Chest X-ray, PA view. Patient: 57 years old, sex F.
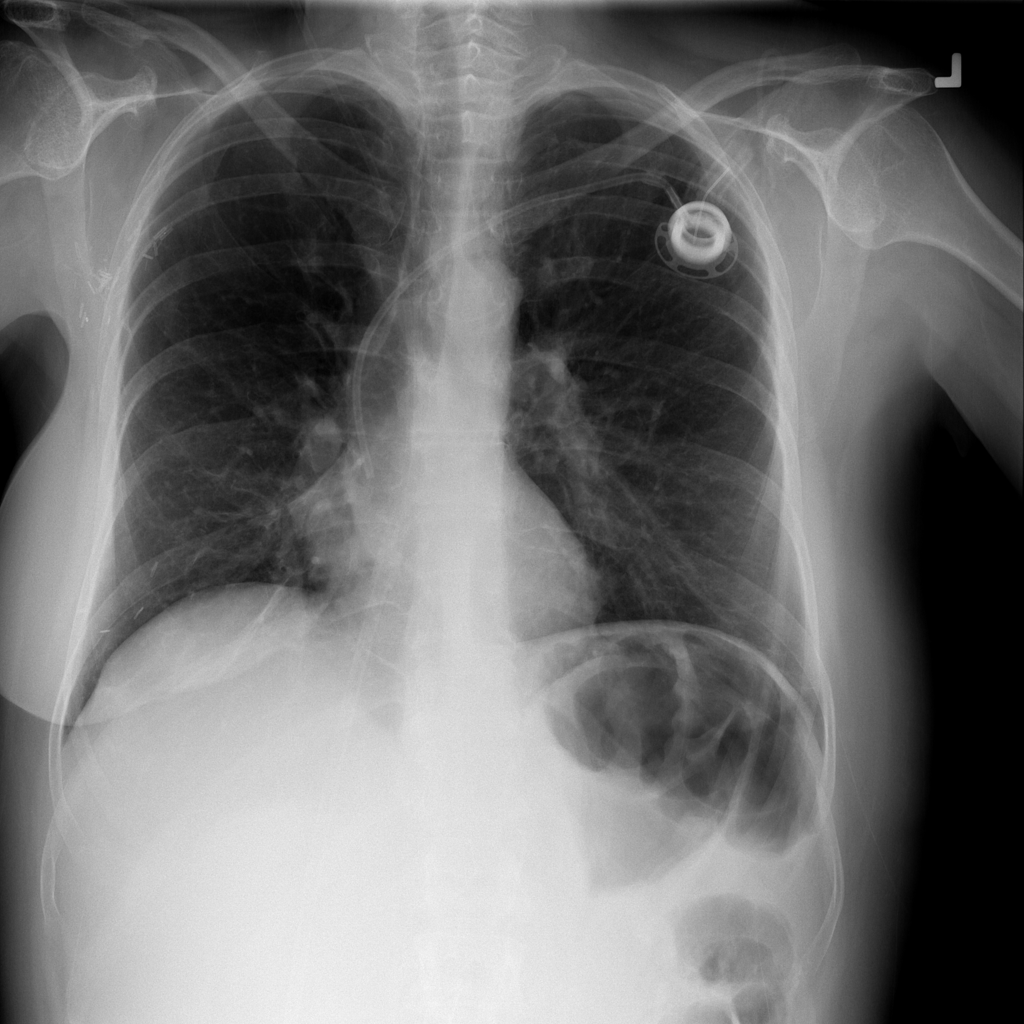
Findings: Infiltration